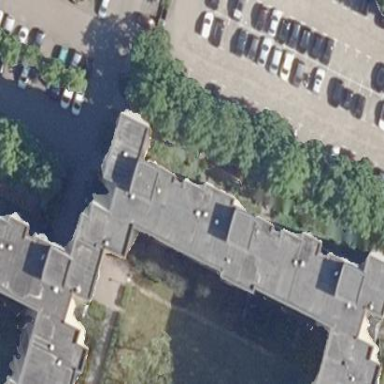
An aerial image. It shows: Flat-roofed apartment building.